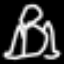
Label: frog